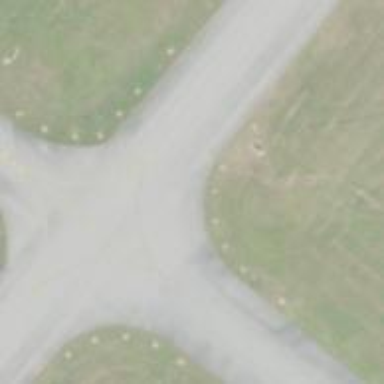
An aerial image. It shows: View of taxiway at the airport.